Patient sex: M
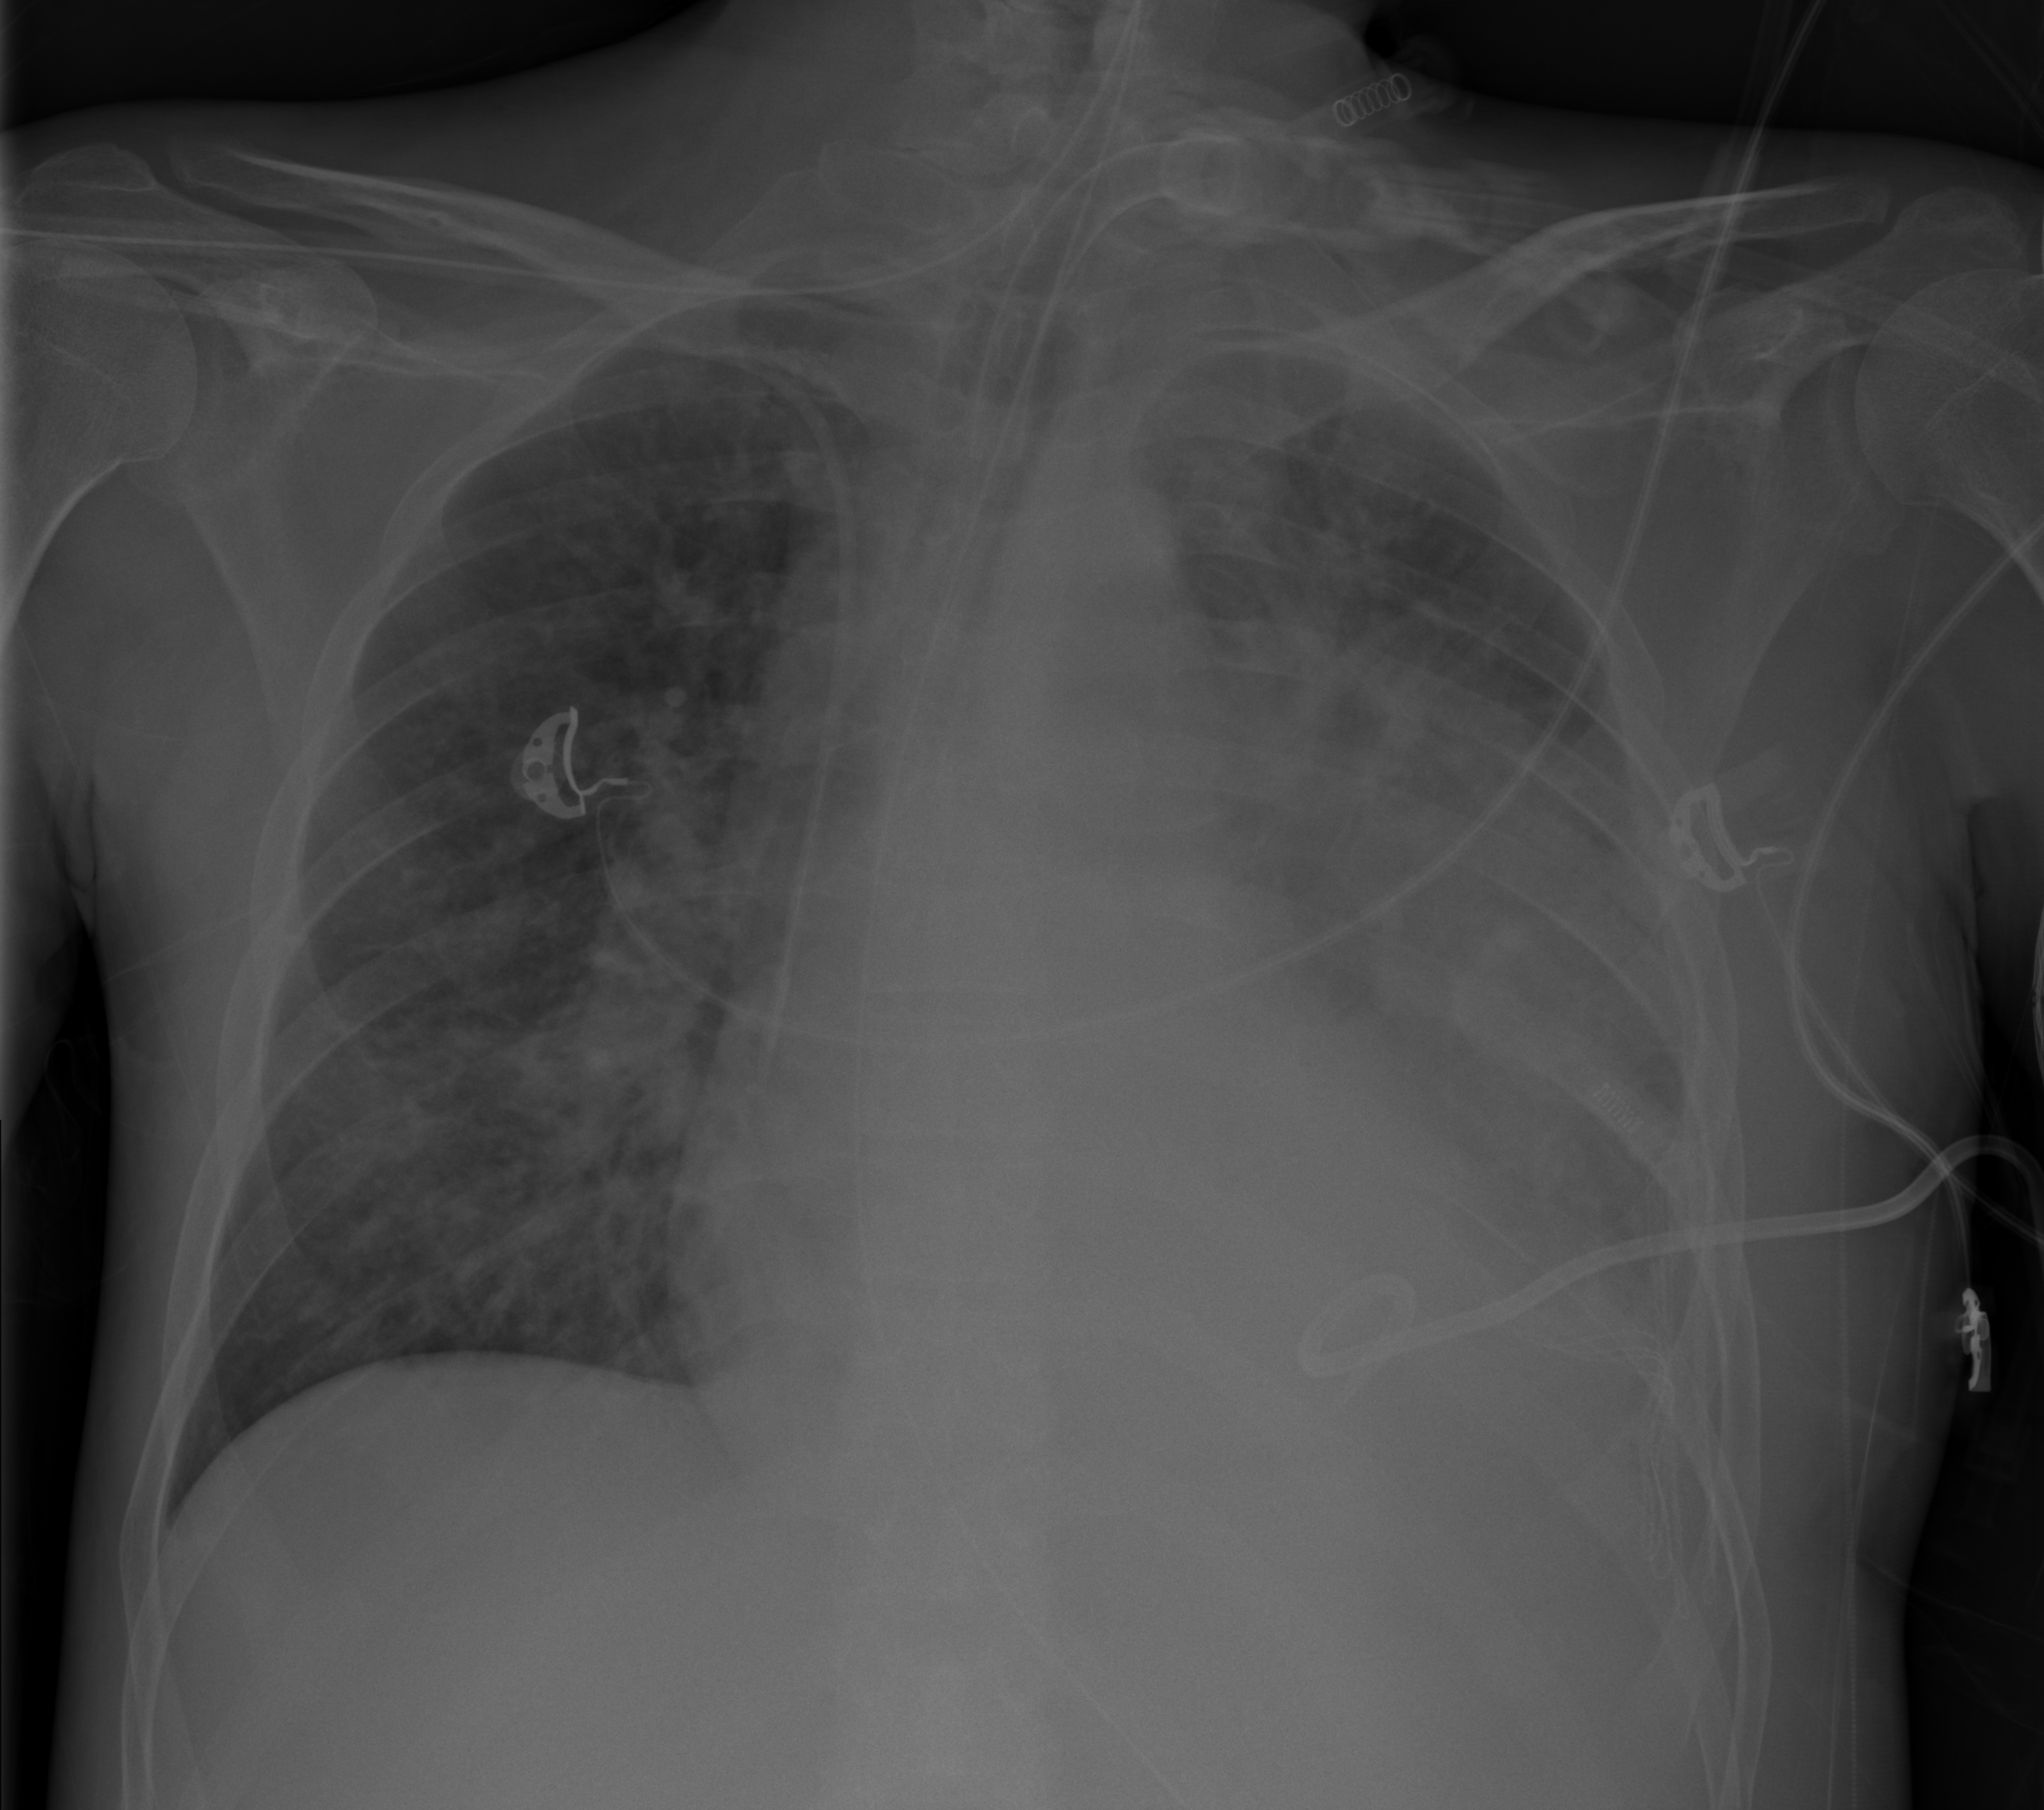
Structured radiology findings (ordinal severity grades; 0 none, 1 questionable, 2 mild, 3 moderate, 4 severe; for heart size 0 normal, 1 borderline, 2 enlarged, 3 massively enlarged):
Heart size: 2
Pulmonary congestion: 3
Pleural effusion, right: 0
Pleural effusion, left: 4
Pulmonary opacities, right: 2
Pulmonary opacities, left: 2
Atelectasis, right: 2
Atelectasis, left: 3